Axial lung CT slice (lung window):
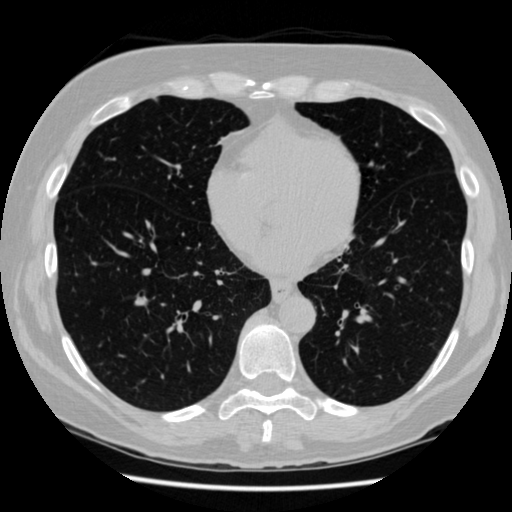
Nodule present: no